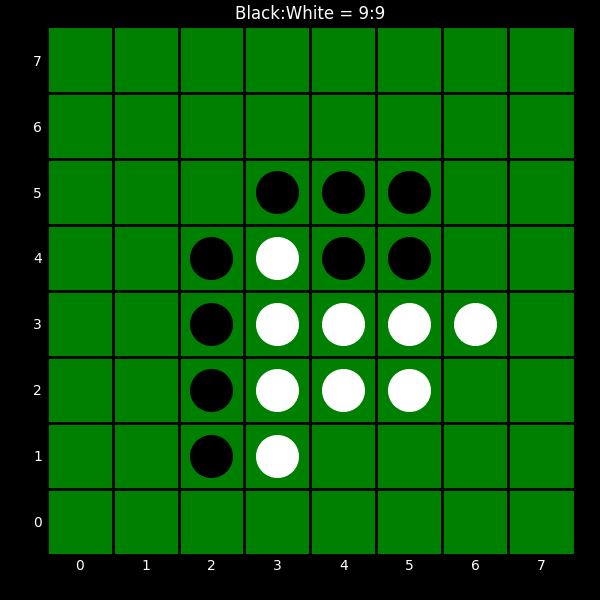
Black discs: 9
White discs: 9